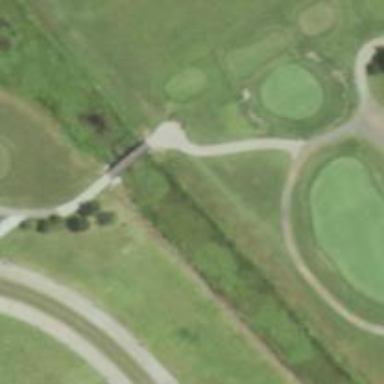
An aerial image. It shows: Path bridge over golf cartpath.